Field crop: maize
Growth stage: 1
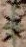
Species: atriplex